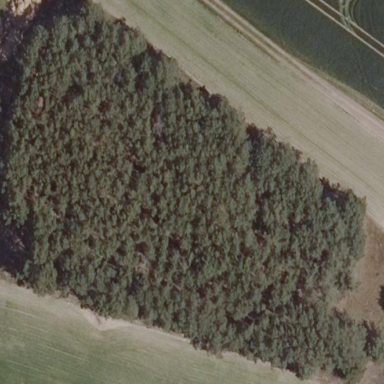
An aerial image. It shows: Forest with needle-leaved trees.